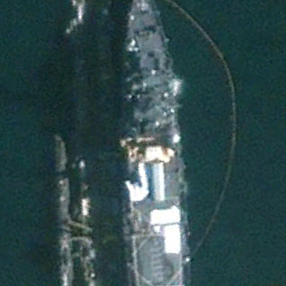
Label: combat